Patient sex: M
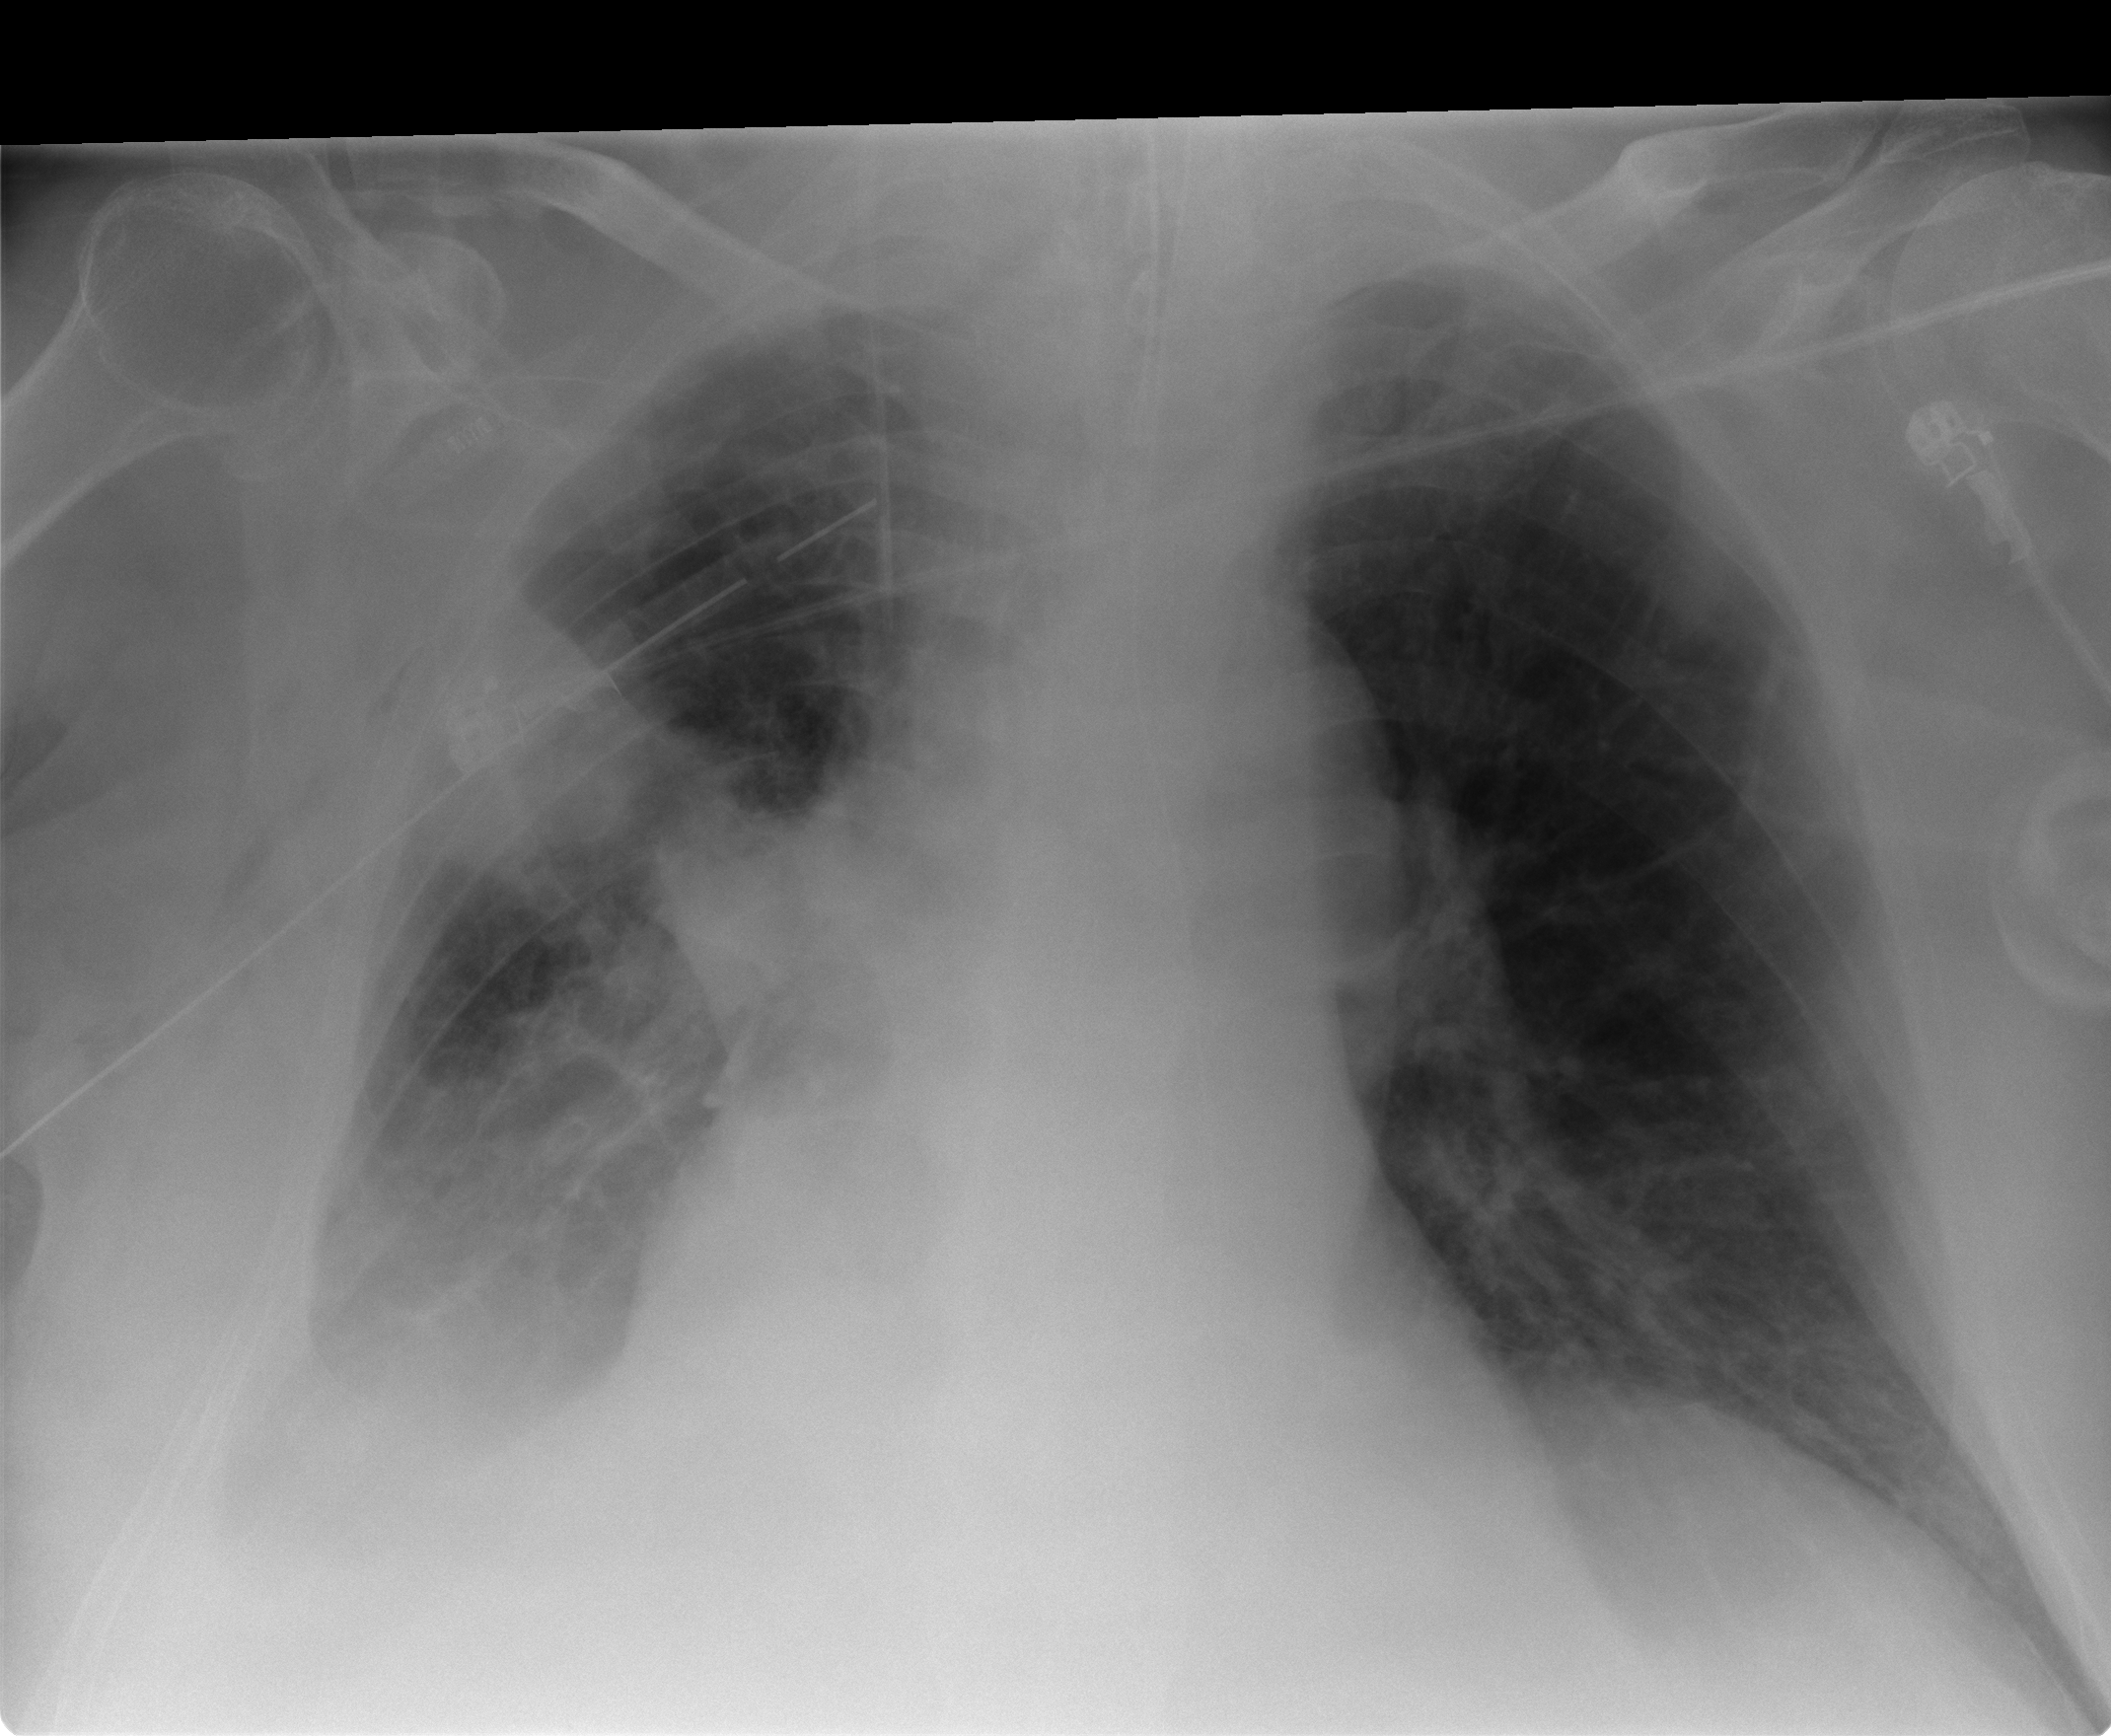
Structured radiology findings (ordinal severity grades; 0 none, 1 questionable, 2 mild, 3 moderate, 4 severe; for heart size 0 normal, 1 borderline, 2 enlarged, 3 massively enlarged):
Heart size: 2
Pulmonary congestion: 1
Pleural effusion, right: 3
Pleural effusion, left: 1
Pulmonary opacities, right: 2
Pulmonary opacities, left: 0
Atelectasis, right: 2
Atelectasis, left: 2